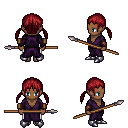
a pixel art fantasy rpg character, female body template, human, dark skin, purple robe, white pants, brunette twin-tailed hairstyle, leather bracers, metal boots, spear, four views (front, back, left, right), 2x2 character sprite sheet, small pixel art, hard edges, no anti-aliasing